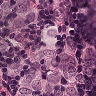
Metastatic tissue present: yes